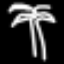
Label: palm tree